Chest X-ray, PA view. Patient: 60 years old, sex M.
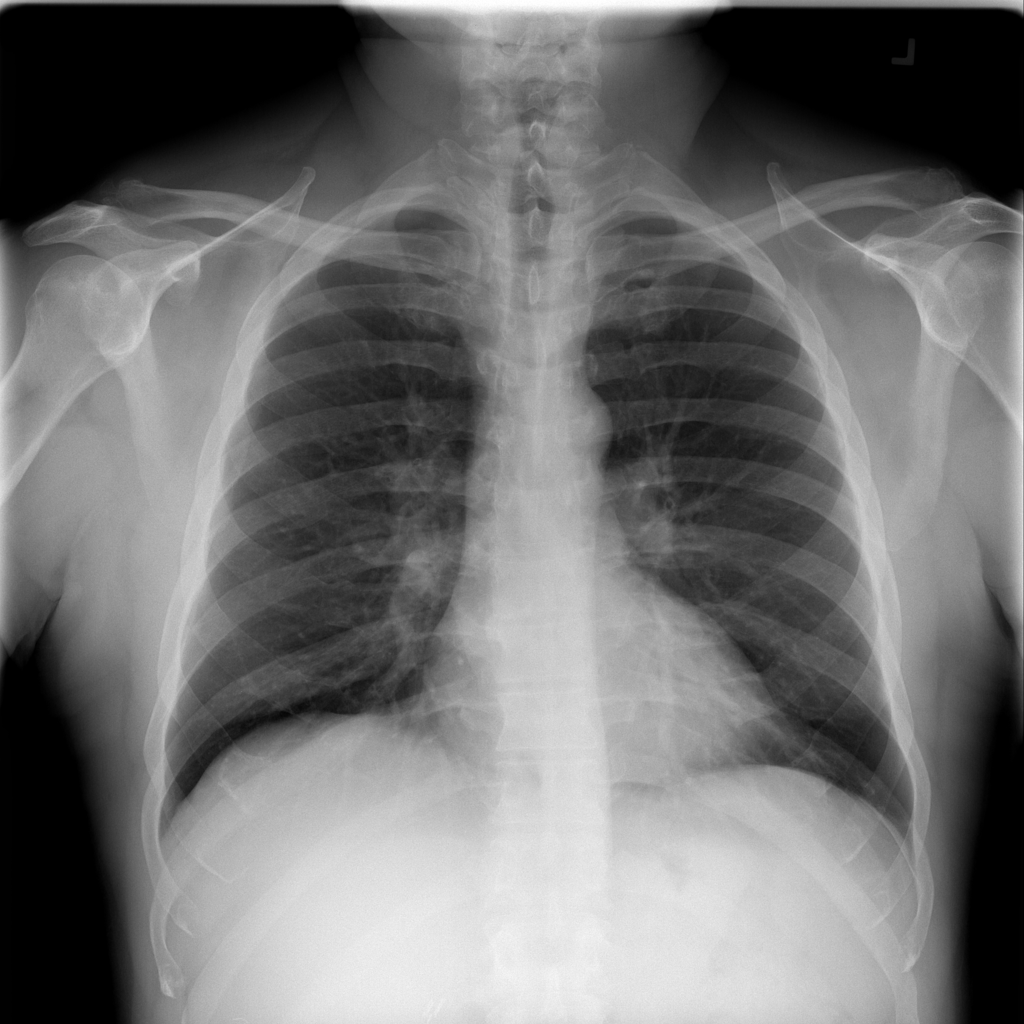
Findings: No Finding